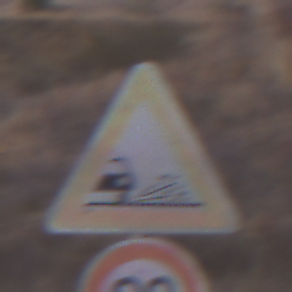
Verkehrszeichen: SplittSchotter
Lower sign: Geschwindigkeit90
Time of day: SunriseSunset
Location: Outdoor (Suburban)
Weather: PartlyCloudy
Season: NotSpecified
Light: Natural